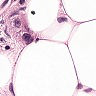
Metastatic tissue present: yes